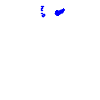
Particle: electron